Question: Using , I need to combine the power of include / CSV Data to generate table. I tried to use the "param" statement in {{include.param}} to pass a sort of variable to never repeat post templates.
1. Content is based on a _data/CSV file;
2. Titles and tables on each post need to access one parameter (level) in the CSV to get the proper content (the CSV column is showing 1-2-3-4-5....)
3. On an /_include file I have passed : <h1> {{ include.param }}</h1>
4. I passed the param argument in a post : ({% include xxx.ext param="1" %}
5. It generates on the post which is fine <h1>1</h1>
6. I am generating a table from CSV and I need it to understand the _post param="1" inside a nested for/if loop (so i can grab the data from other columns): <tbody> {% for voc in site.data.vocs %} {% if voc.lecon == "{{ include.param }}" %} <tr> <td class="lecon"> {{ voc.lecon }} </td> <td> {{ voc.word }} </td> </tr> When i generate the website, Jekyll doesn't understand the {{ include.param }} but only when it's inside loop/if (here : {% if voc.lecon == "{{ include.param }}" %}.
How can Jekyll understand this param (which is a litteral) passed in a post inside that if statement.
Thank you.
Edit : the files
## CSV file vocs.csv
'''
'cumul,hsk,lecon,chinois,pinyin,francais
1,1,1,Yi ,yi,A
2,1,2,Bu ,bu,pas
3,1,4,Mai ,mai,acheter
4,1,3,Wu ,wu,cinq
[...]
'
'''
## A post - lecon-1.md
'''
'
---
layout:
title: "Lecon 1"
categories:
- chinois-1
---
XXXXX
## Title
{% include vocabulaire.html param="1" %}
// The file below //
'
'''
## The include interpreting the loop to populate the post
'''
'<h1> Vocabulaire {{ include.param }}</h1>
<table>
<thead>
<tr>
<th>Lecon</th>
<th>HSK</th>
<th>Chinois</th>
<th>Pinyin</th>
<th>Francais</th>
<th>Audio</th>
<th>Plus</th>
</tr>
</thead>
<tbody>
{% for voc in site.data.vocs %}
{% if voc.lecon == {{ include.param }} %}
<tr>
<td class="lecon">
<a href="{{ lecon }}" target="_blank"> {{ voc.lecon }}</a>
</td>
<td class="hsk">
<a href="{{ hsk }}"> {{ voc.hsk }}</a>
</td>
<td lang="zh-Hans">
{{ voc.chinois}}
</td>
<td class="pinyin">
{{ voc.pinyin }}
</td>
<td class="alpha" lang="fr">
{{ voc.francais }}
</td>
</tr>
{% endif %}
{% endfor %}
</tbody>
</table>
'''
## Current result
The source code show a huge blank just after

So i want the post displaying tabular data but only . I will save this template so i can show the same pattern when lecon = 2, lecon = 3 etc...
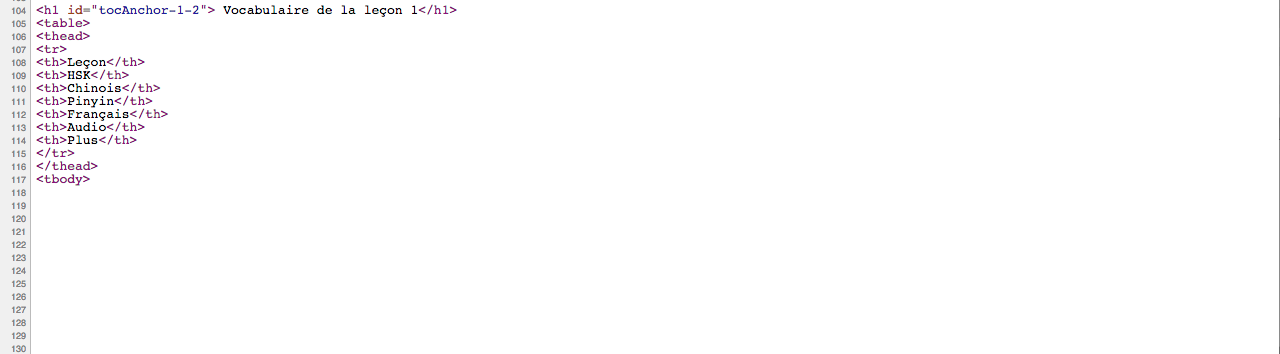
Answer: Removing double quotes and curly braces might do the job '{% if voc.lecon == include.param %}'.